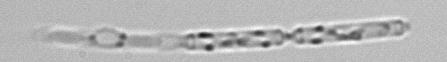
Label: Cerataulina_pelagica